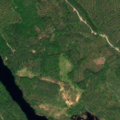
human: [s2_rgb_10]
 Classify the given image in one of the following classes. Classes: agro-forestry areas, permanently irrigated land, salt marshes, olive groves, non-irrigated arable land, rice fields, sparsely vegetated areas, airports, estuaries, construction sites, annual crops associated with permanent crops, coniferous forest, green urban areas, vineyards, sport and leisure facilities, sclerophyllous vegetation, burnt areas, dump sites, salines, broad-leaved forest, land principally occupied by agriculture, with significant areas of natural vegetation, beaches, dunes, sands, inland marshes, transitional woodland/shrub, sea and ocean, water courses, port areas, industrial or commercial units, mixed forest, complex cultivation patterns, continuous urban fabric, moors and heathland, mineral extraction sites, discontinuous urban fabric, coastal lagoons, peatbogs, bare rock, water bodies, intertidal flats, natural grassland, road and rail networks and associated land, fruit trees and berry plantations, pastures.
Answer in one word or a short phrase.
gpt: coniferous forest, mixed forest, water bodies